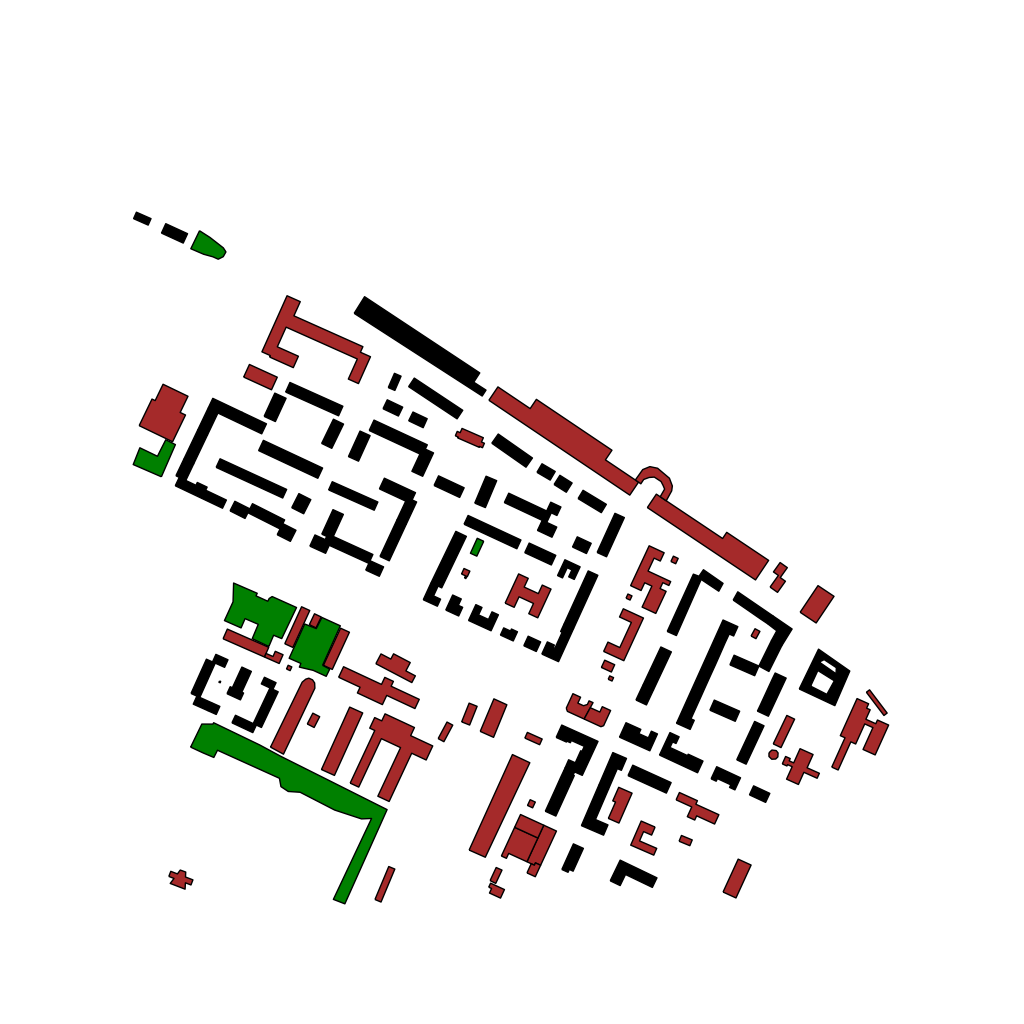
Tags: overhead vector_map, industrial, recreation, residential, special, historical, soviet, individual_rise, low_rise, density_2, Building, Facility, Park, 1.0 km²